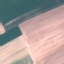
Land use / land cover: AnnualCrop